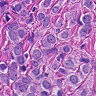
Metastatic tissue present: yes